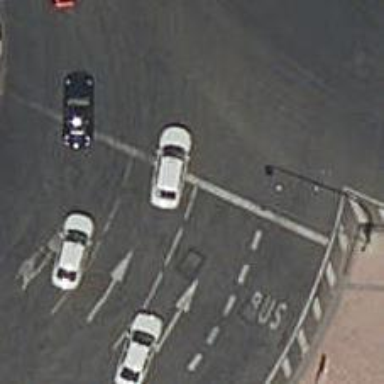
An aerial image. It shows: Road with traffic signals.